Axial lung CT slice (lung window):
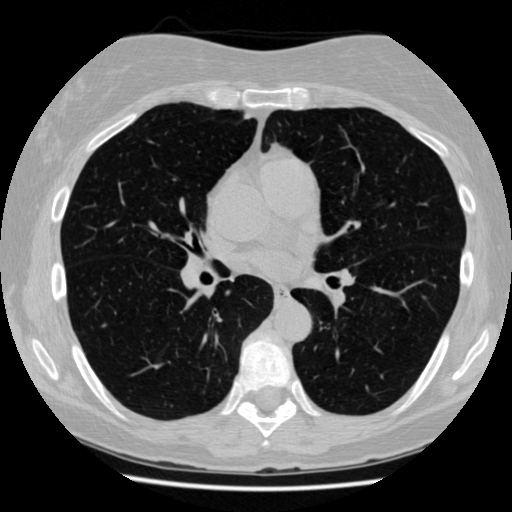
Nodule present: no